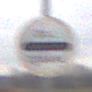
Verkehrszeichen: Zollstelle
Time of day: Midday
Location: Outdoor (RoadRail)
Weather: Overcast
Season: NotSpecified
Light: Natural